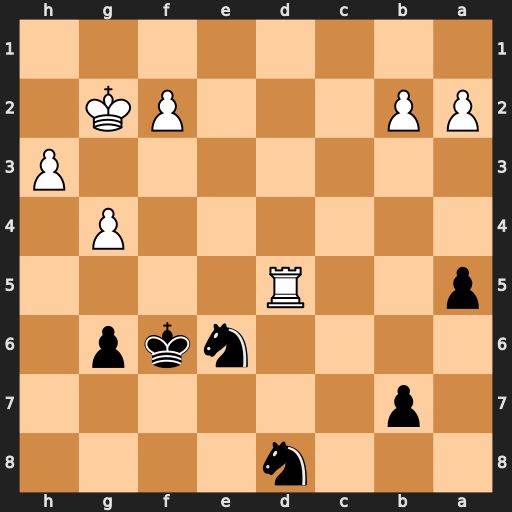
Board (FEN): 3n4/1p6/4nkp1/p2R4/6P1/7P/PP3PK1/8
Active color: b
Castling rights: -
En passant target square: -
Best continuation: Nf4+ Kf3 Nxd5